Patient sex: F
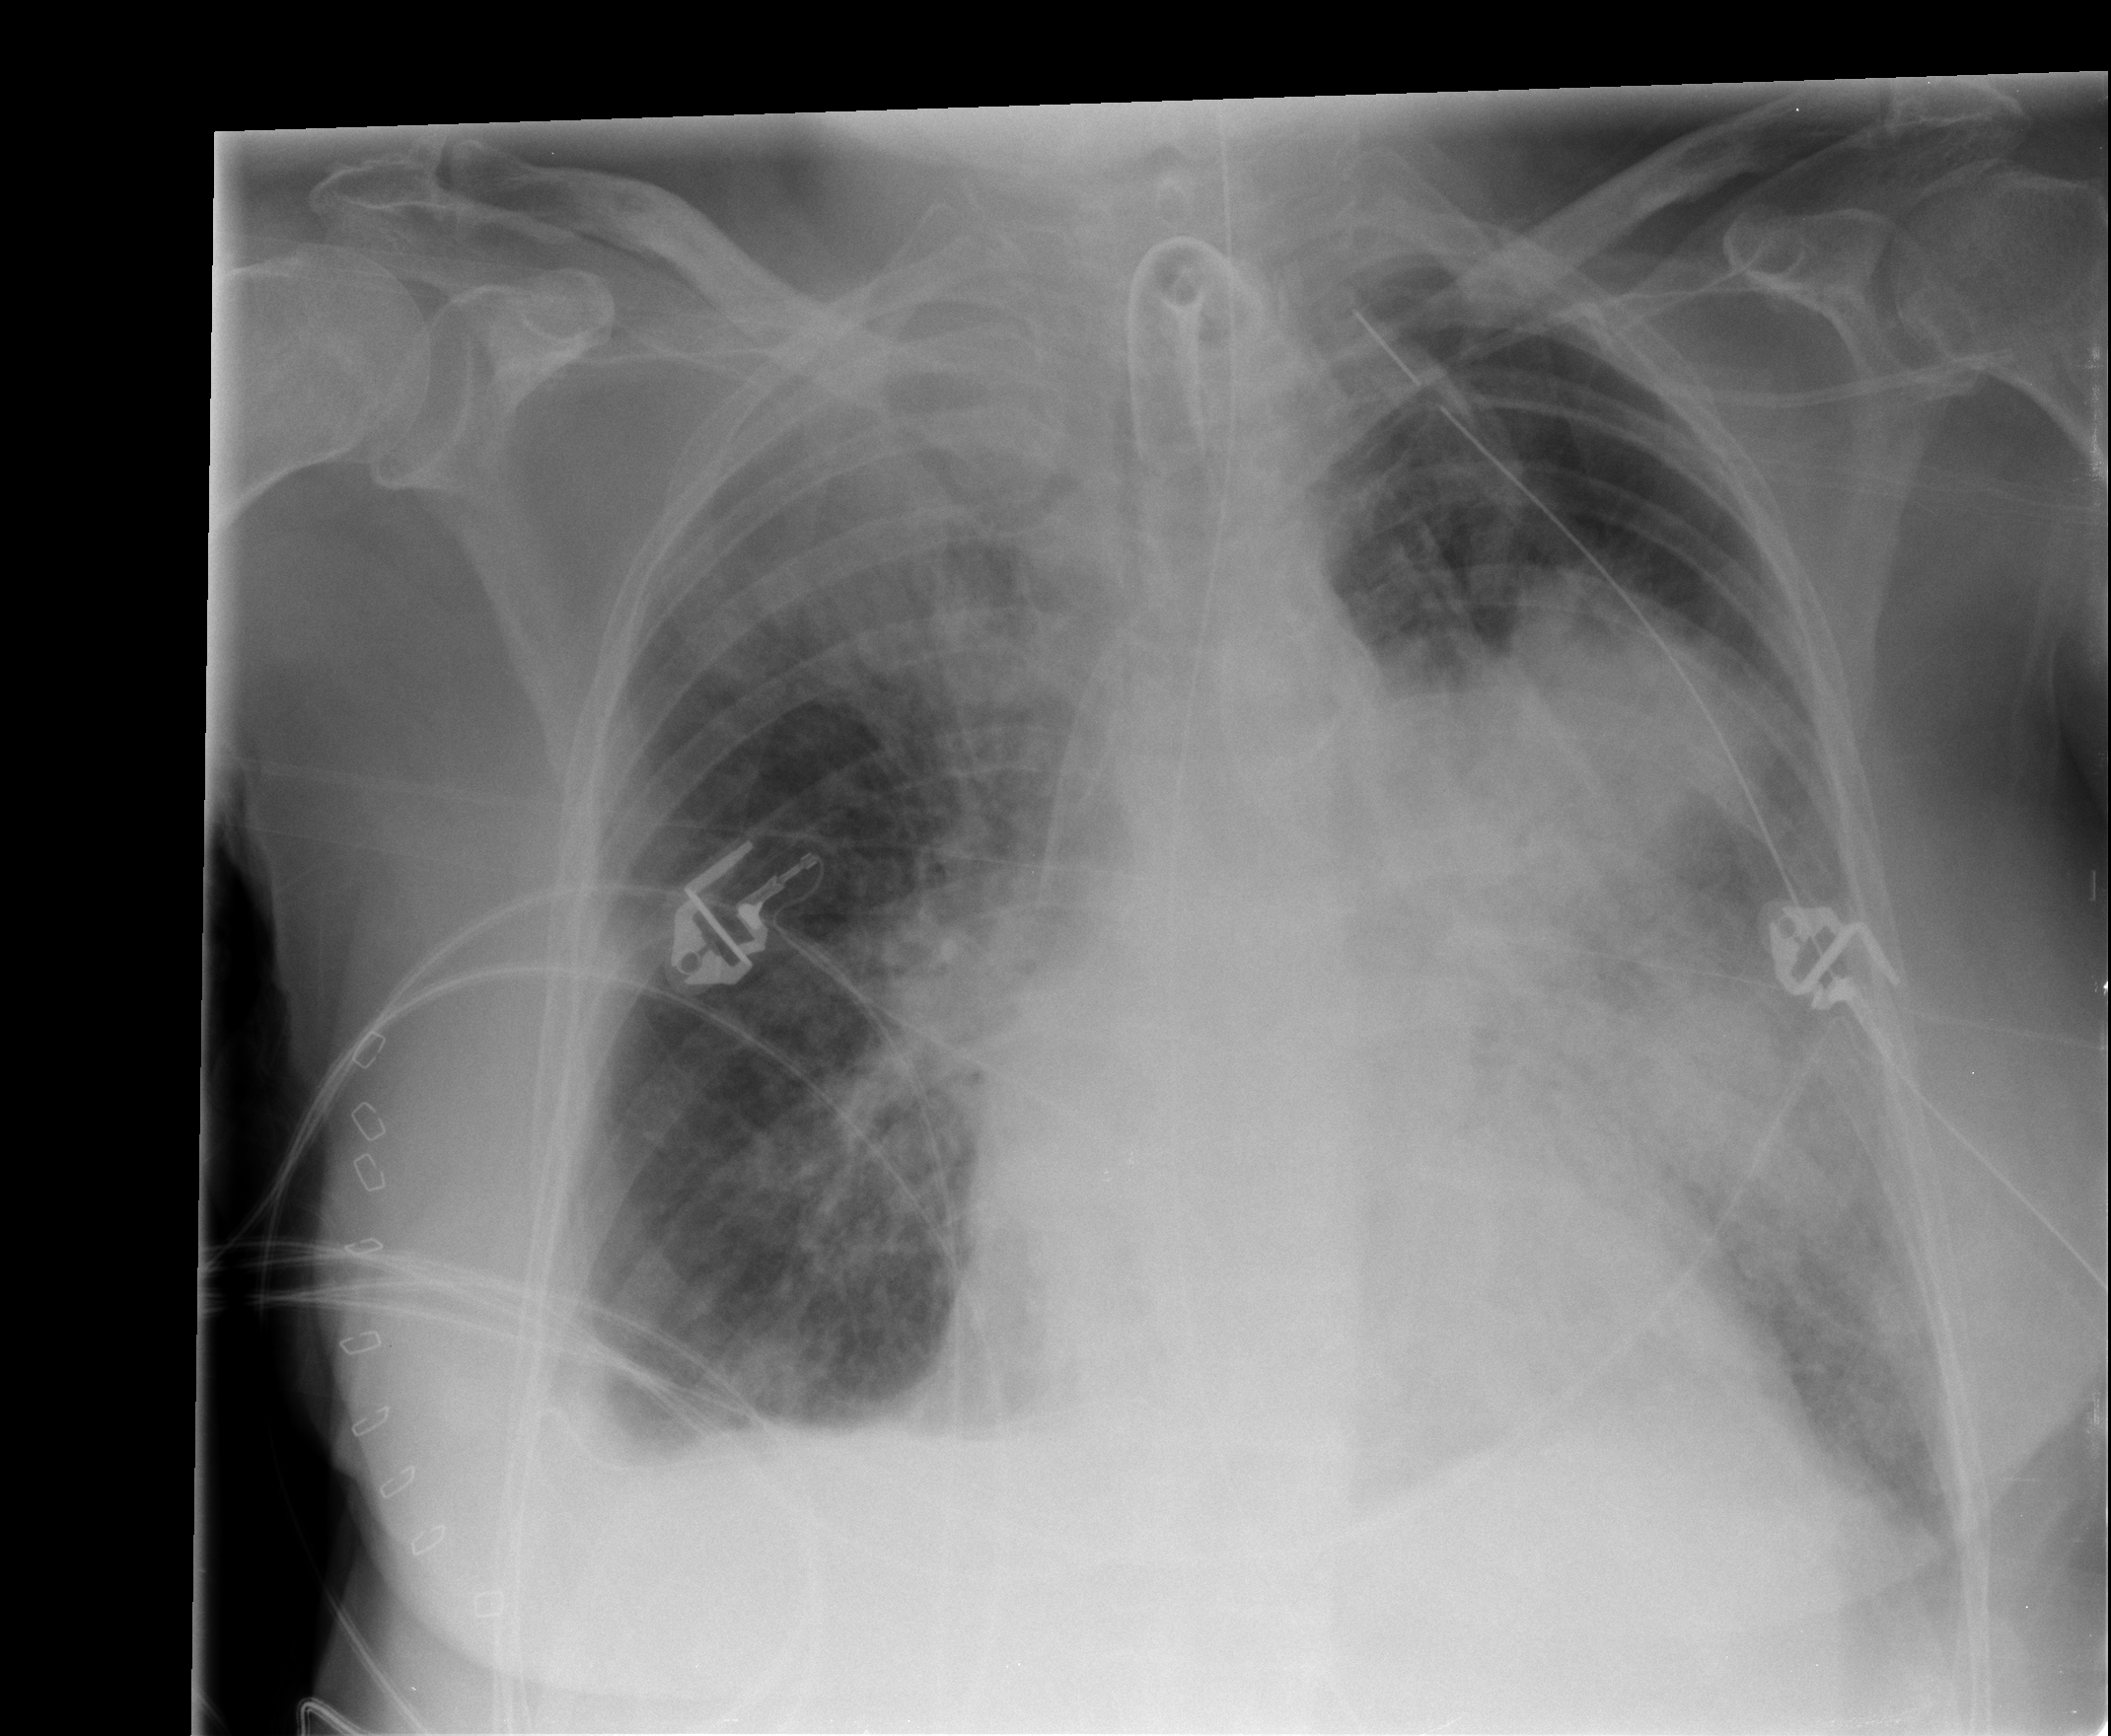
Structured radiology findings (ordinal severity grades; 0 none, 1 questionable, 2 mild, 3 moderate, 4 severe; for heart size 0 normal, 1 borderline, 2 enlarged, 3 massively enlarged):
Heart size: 2
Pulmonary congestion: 3
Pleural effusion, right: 2
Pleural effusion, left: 2
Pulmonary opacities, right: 2
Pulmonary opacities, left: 3
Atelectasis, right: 2
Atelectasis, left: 2